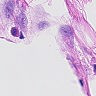
Metastatic tissue present: yes